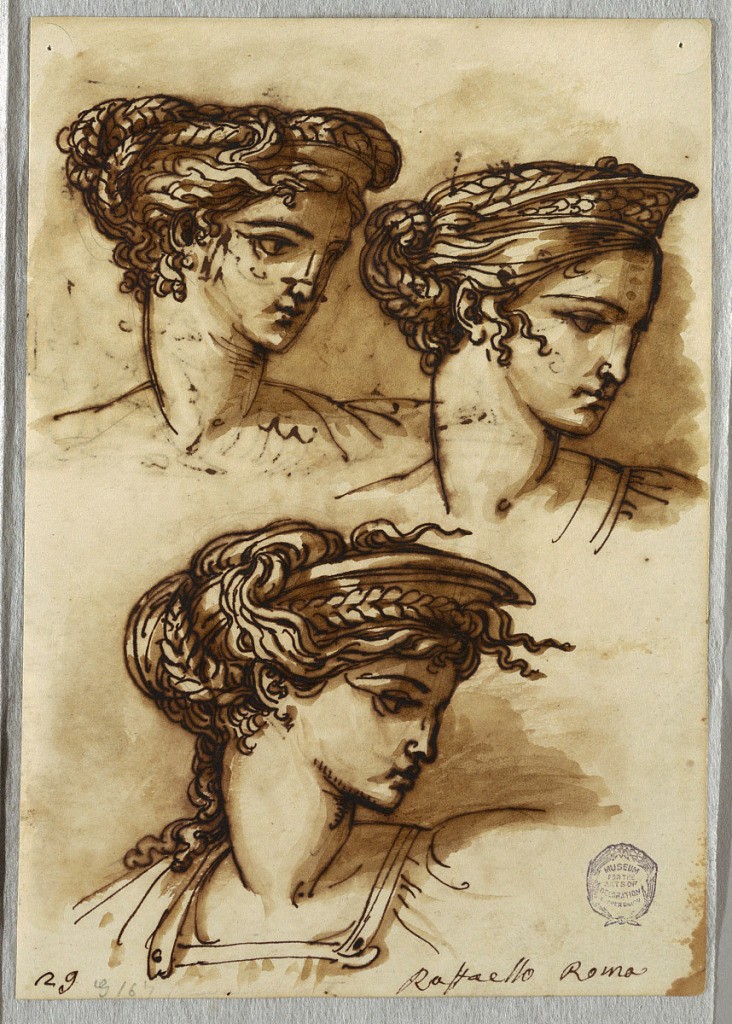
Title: Three Studies of a Head with Diadem and Braided Hair, after Raphael
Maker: Felice Giani, Italian, 1758–1823
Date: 1810–20
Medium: Pen and brown ink, brush and brown wash over traces of black chalk on white laid paper
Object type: Sketchbook folio
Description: Three female heads with two upper ones in three quarter view and looking right; lower head in full profile to right. All feature braided hair wound around their heads, and arranged in a kind of diadem.